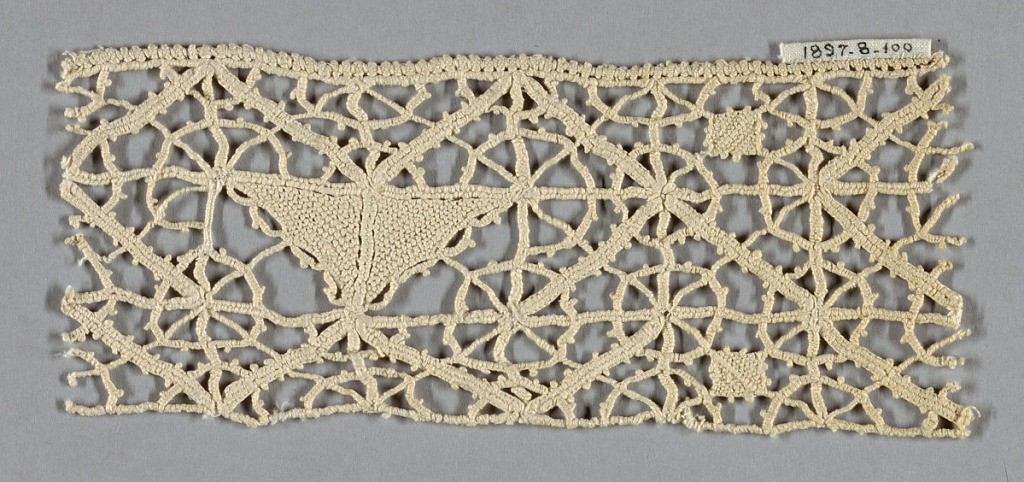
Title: Fragment
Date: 16th century
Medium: linen Technique: grid of withdrawn element with needle lace (reticella style)
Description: Panel in a design of crossing diagonal lines with circles at the intersection.